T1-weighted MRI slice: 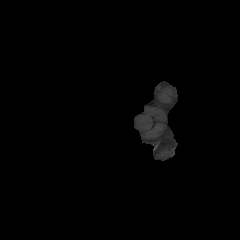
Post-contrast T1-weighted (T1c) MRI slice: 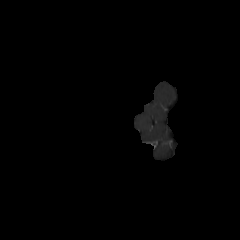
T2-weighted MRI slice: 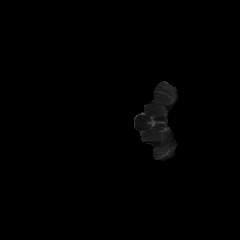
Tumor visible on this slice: no